Field crop: maize
Growth stage: 2
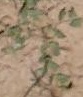
Species: convolvulus